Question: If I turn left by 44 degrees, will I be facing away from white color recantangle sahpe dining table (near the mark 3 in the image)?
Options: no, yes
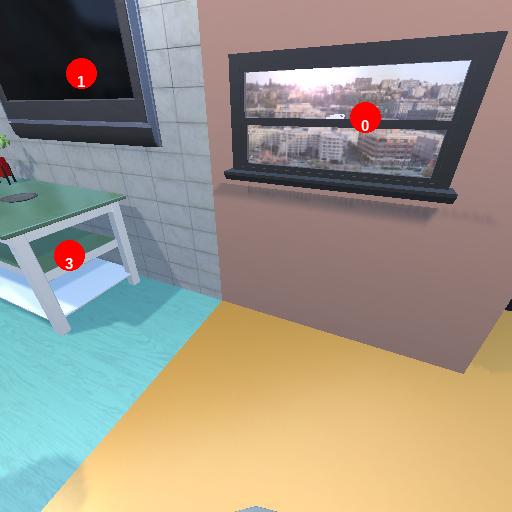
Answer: no